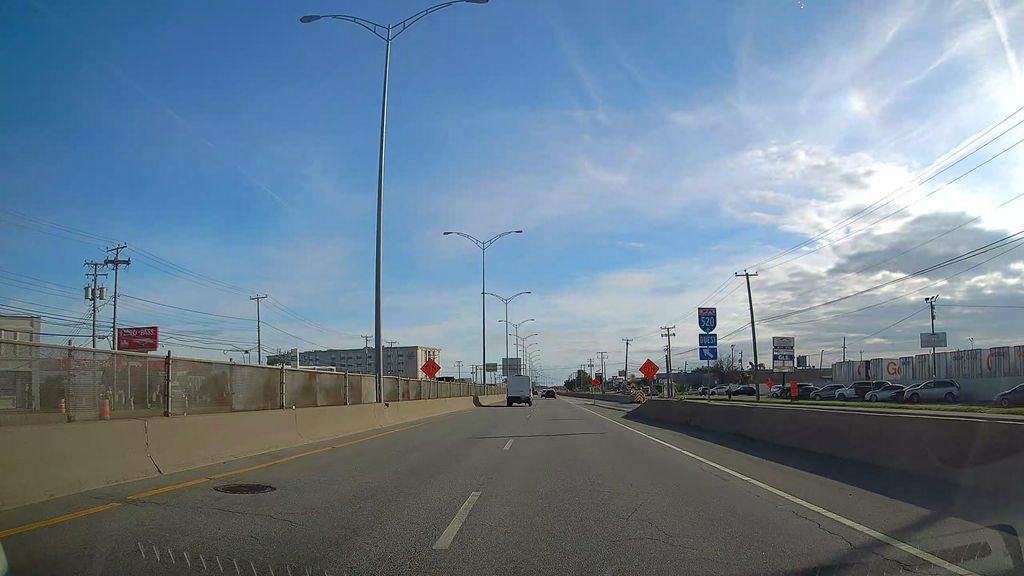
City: montreal